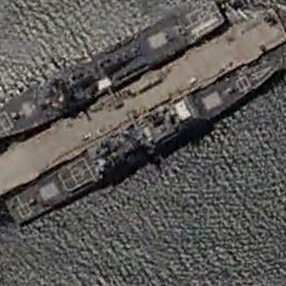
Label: cruiser